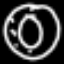
Label: donut